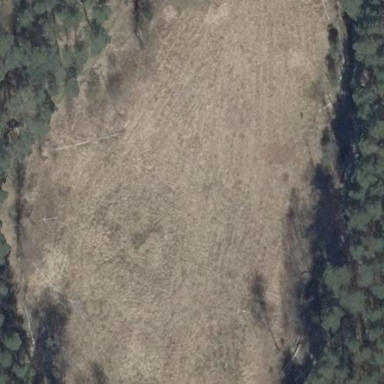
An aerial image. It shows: Beautiful meadow.